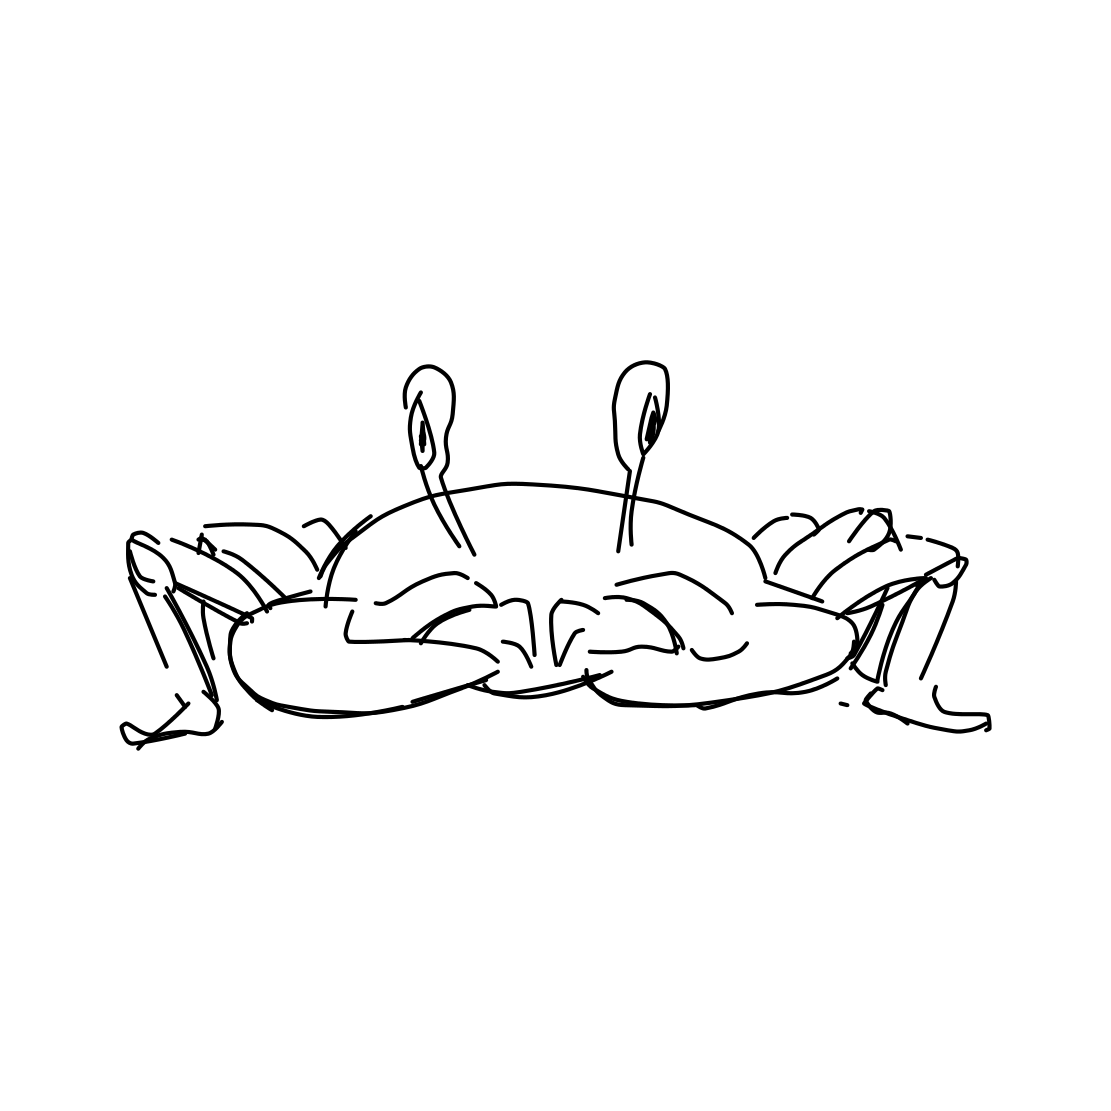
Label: crab